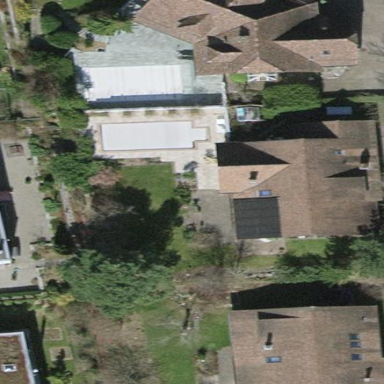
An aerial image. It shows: Building with tile roof.